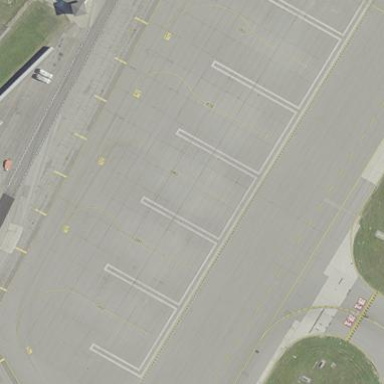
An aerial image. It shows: Apron at the airport.